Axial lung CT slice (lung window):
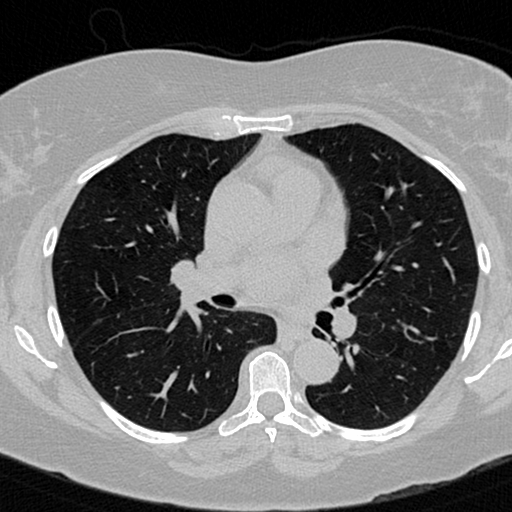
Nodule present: no